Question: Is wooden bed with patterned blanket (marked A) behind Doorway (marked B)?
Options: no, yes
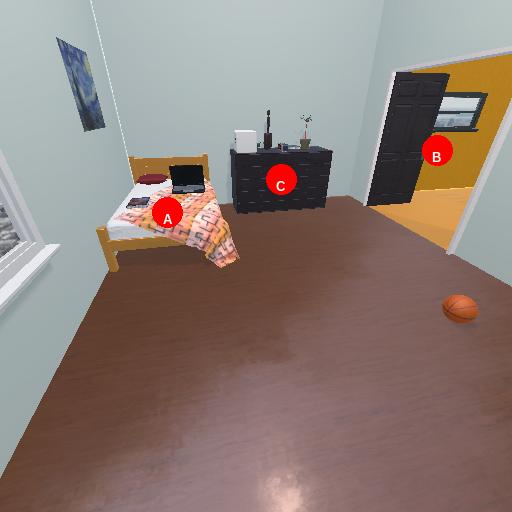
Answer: no